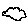
Label: cloud